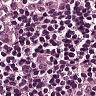
Metastatic tissue present: yes